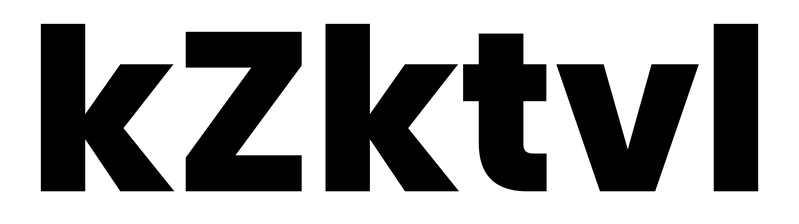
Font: Poppins-ExtraBold